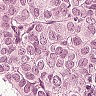
Metastatic tissue present: yes